Aerial crown-view tile of a tropical tree (Barro Colorado Island, Panama), acquired 20250818:
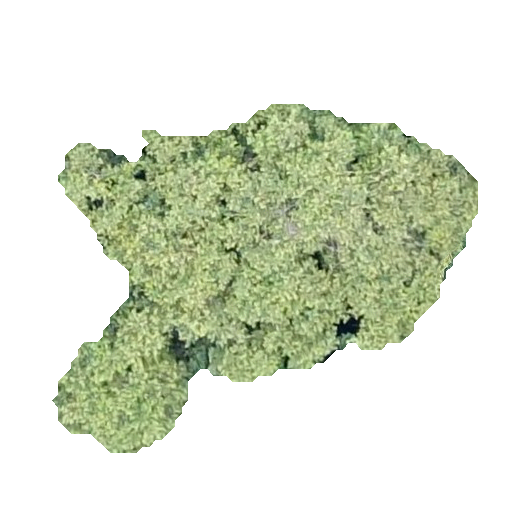
Species: Luehea seemannii
GBIF accepted scientific name: Luehea seemannii
Crown area: 130.827 m²